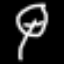
Label: leaf